Question: I think this is the best place for this question.
I am trying to get the heading and pitch of any clicked point on an embedded Google Street View.
The only pieces of information I know and can get are:
- - -
I've included here a screenshot with simplified measurements as an example:

I initally just thought you could divide the field of view by the pixel width to get degrees per pixel, but it's more complicated, I think it has to do with projecting onto the inside of a sphere, where the camera is at the centre of the sphere?
Bonus if you can tell me how to do the reverse too...
The goal is not to move the view to the clicked point, but give information about a clicked point. The degrees per pixel method doesn't work because the viewport is not linear.
THe values I have here are just examples, but the field of view can be bigger or smaller (from [0.something, 180], and the center is not fixed, it could be any value in the range [0, 360] and vertically [-90, 90]. The point [0, 0] is simply the heading (horizontal degrees) and pitch (vertical degrees) of the photogapher when the photo was taken, and doesn't really represent anything.
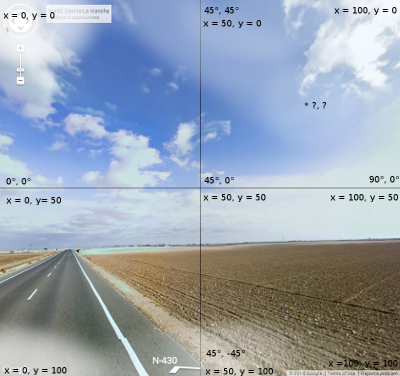
Answer: TL;DR: JavaScript code for a proof of concept included at the end of this answer.
The heading and pitch parameters 'h0' and 'p0' of the panorama image corresponds to a direction. By using the focal length 'f' of the camera to scale this direction vector, one can get the 3D coordinates '(x0, y0, z0)' of the viewport center at '(u0, v0)':
'''
x0 = f * cos( p0 ) * sin( h0 )
y0 = f * cos( p0 ) * cos( h0 )
z0 = f * sin( p0 )
'''
The goal is now to find the 3D coordinates of the point at to some given pixel coordinates '(u, v)' in the image. First, map these pixel coordinates to pixel offsets '(du, dv)' (to the right and to the top) from the viewport center:
'''
du = u - u0 = u - w / 2
dv = v0 - v = h / 2 - v
'''
Then a local orthonormal 2D basis of the viewport in 3D has to be found. The unit vector '(ux, uy, uz)' supports the x-axis (to the right along the direction of increasing headings) and the vector '(vx, vy, vz)' supports the y-axis (to the top along the direction of increasing pitches) of the image. Once these two vectors are determined, the 3D coordinates of the point on the viewport matching the '(du, dv)' pixel offset in the viewport are simply:
'''
x = x0 + du * ux + dv * vx
y = y0 + du * uy + dv * vy
z = z0 + du * uz + dv * vz
'''
And the heading and pitch parameters 'h' and 'p' for this point are then:
'''
R = sqrt( x * x + y * y + z * z )
h = atan2( x, y )
p = asin( z / R )
'''
Finally to get the two unit vectors '(ux, uy, uz)' and '(vx, vy, vz)', compute the derivatives of the spherical coordinates by the heading and pitch parameters at '(p0, h0)', and one should get:
'''
vx = -sin( p0 ) * sin ( h0 )
vy = -sin( p0 ) * cos ( h0 )
vz = cos( p0 )
ux = sgn( cos ( p0 ) ) * cos( h0 )
uy = -sgn( cos ( p0 ) ) * sin( h0 )
uz = 0
'''
where 'sgn( a )' is '+1' if 'a >= 0' else '-1'.
Complements:
- The focal length is derived from the horizontal field of view and the width of the image:'''
f = (w / 2) / Math.tan(fov / 2)
'''
- The reverse mapping from heading and pitch parameters to pixel coordinates can be done similarly:
1. Find the 3D coordinates (x, y, z) of the direction of the ray corresponding to the specified heading and pitch parameters,
2. Find the 3D coordinates (x0, y0, z0) of the direction of the ray corresponding to the viewport center (an associated image plane is located at (x0, y0, z0) with an (x0, y0, z0) normal),
3. Intersect the ray for the specified heading and pitch parameters with the image plane, this gives the 3D offset from the viewport center,
4. Project this 3D offset on the local basis, getting the 2D offsets du and dv
5. Map du and dv to absolute pixel coordinates.
- In practice, this approach seems to work similarly well on both square and rectangular viewports.
Proof of concept code (call the 'onLoad()' function on a web page containing a sized canvas element with a "panorama" id)
'''
'use strict';
var viewer;
function onClick(e) {
viewer.click(e);
}
function onLoad() {
var element = document.getElementById("panorama");
viewer = new PanoramaViewer(element);
viewer.update();
}
function PanoramaViewer(element) {
this.element = element;
this.width = element.width;
this.height = element.height;
this.pitch = 0;
this.heading = 0;
element.addEventListener("click", onClick, false);
}
PanoramaViewer.FOV = 90;
PanoramaViewer.prototype.makeUrl = function() {
var fov = PanoramaViewer.FOV;
return "https://maps.googleapis.com/maps/api/streetview?location=40.457375,-80.009353&size=" + this.width + "x" + this.height + "&fov=" + fov + "&heading=" + this.heading + "&pitch=" + this.pitch;
}
PanoramaViewer.prototype.update = function() {
var element = this.element;
element.style.backgroundImage = "url(" + this.makeUrl() + ")";
var width = this.width;
var height = this.height;
var context = element.getContext('2d');
context.strokeStyle = '#FFFF00';
context.beginPath();
context.moveTo(0, height / 2);
context.lineTo(width, height / 2);
context.stroke();
context.beginPath();
context.moveTo(width / 2, 0);
context.lineTo(width / 2, height);
context.stroke();
}
function sgn(x) {
return x >= 0 ? 1 : -1;
}
PanoramaViewer.prototype.unmap = function(heading, pitch) {
var PI = Math.PI
var cos = Math.cos;
var sin = Math.sin;
var tan = Math.tan;
var fov = PanoramaViewer.FOV * PI / 180.0;
var width = this.width;
var height = this.height;
var f = 0.5 * width / tan(0.5 * fov);
var h = heading * PI / 180.0;
var p = pitch * PI / 180.0;
var x = f * cos(p) * sin(h);
var y = f * cos(p) * cos(h);
var z = f * sin(p);
var h0 = this.heading * PI / 180.0;
var p0 = this.pitch * PI / 180.0;
var x0 = f * cos(p0) * sin(h0);
var y0 = f * cos(p0) * cos(h0);
var z0 = f * sin(p0);
//
// Intersect the ray O, v = (x, y, z)
// with the plane at M0 of normal n = (x0, y0, z0)
//
// n . (O + t v - M0) = 0
// t n . v = n . M0 = f^2
//
var t = f * f / (x0 * x + y0 * y + z0 * z);
var ux = sgn(cos(p0)) * cos(h0);
var uy = -sgn(cos(p0)) * sin(h0);
var uz = 0;
var vx = -sin(p0) * sin(h0);
var vy = -sin(p0) * cos(h0);
var vz = cos(p0);
var x1 = t * x;
var y1 = t * y;
var z1 = t * z;
var dx10 = x1 - x0;
var dy10 = y1 - y0;
var dz10 = z1 - z0;
// Project on the local basis (u, v) at M0
var du = ux * dx10 + uy * dy10 + uz * dz10;
var dv = vx * dx10 + vy * dy10 + vz * dz10;
return {
u: du + width / 2,
v: height / 2 - dv,
};
}
PanoramaViewer.prototype.map = function(u, v) {
var PI = Math.PI;
var cos = Math.cos;
var sin = Math.sin;
var tan = Math.tan;
var sqrt = Math.sqrt;
var atan2 = Math.atan2;
var asin = Math.asin;
var fov = PanoramaViewer.FOV * PI / 180.0;
var width = this.width;
var height = this.height;
var h0 = this.heading * PI / 180.0;
var p0 = this.pitch * PI / 180.0;
var f = 0.5 * width / tan(0.5 * fov);
var x0 = f * cos(p0) * sin(h0);
var y0 = f * cos(p0) * cos(h0);
var z0 = f * sin(p0);
var du = u - width / 2;
var dv = height / 2 - v;
var ux = sgn(cos(p0)) * cos(h0);
var uy = -sgn(cos(p0)) * sin(h0);
var uz = 0;
var vx = -sin(p0) * sin(h0);
var vy = -sin(p0) * cos(h0);
var vz = cos(p0);
var x = x0 + du * ux + dv * vx;
var y = y0 + du * uy + dv * vy;
var z = z0 + du * uz + dv * vz;
var R = sqrt(x * x + y * y + z * z);
var h = atan2(x, y);
var p = asin(z / R);
return {
heading: h * 180.0 / PI,
pitch: p * 180.0 / PI
};
}
PanoramaViewer.prototype.click = function(e) {
var rect = e.target.getBoundingClientRect();
var u = e.clientX - rect.left;
var v = e.clientY - rect.top;
var uvCoords = this.unmap(this.heading, this.pitch);
console.log("current viewport center");
console.log(" heading: " + this.heading);
console.log(" pitch: " + this.pitch);
console.log(" u: " + uvCoords.u)
console.log(" v: " + uvCoords.v);
var hpCoords = this.map(u, v);
uvCoords = this.unmap(hpCoords.heading, hpCoords.pitch);
console.log("click at (" + u + "," + v + ")");
console.log(" heading: " + hpCoords.heading);
console.log(" pitch: " + hpCoords.pitch);
console.log(" u: " + uvCoords.u);
console.log(" v: " + uvCoords.v);
this.heading = hpCoords.heading;
this.pitch = hpCoords.pitch;
this.update();
}
'''